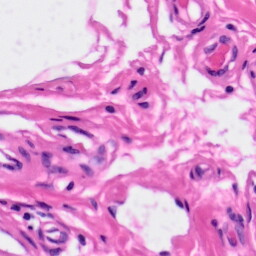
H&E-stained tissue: Skin